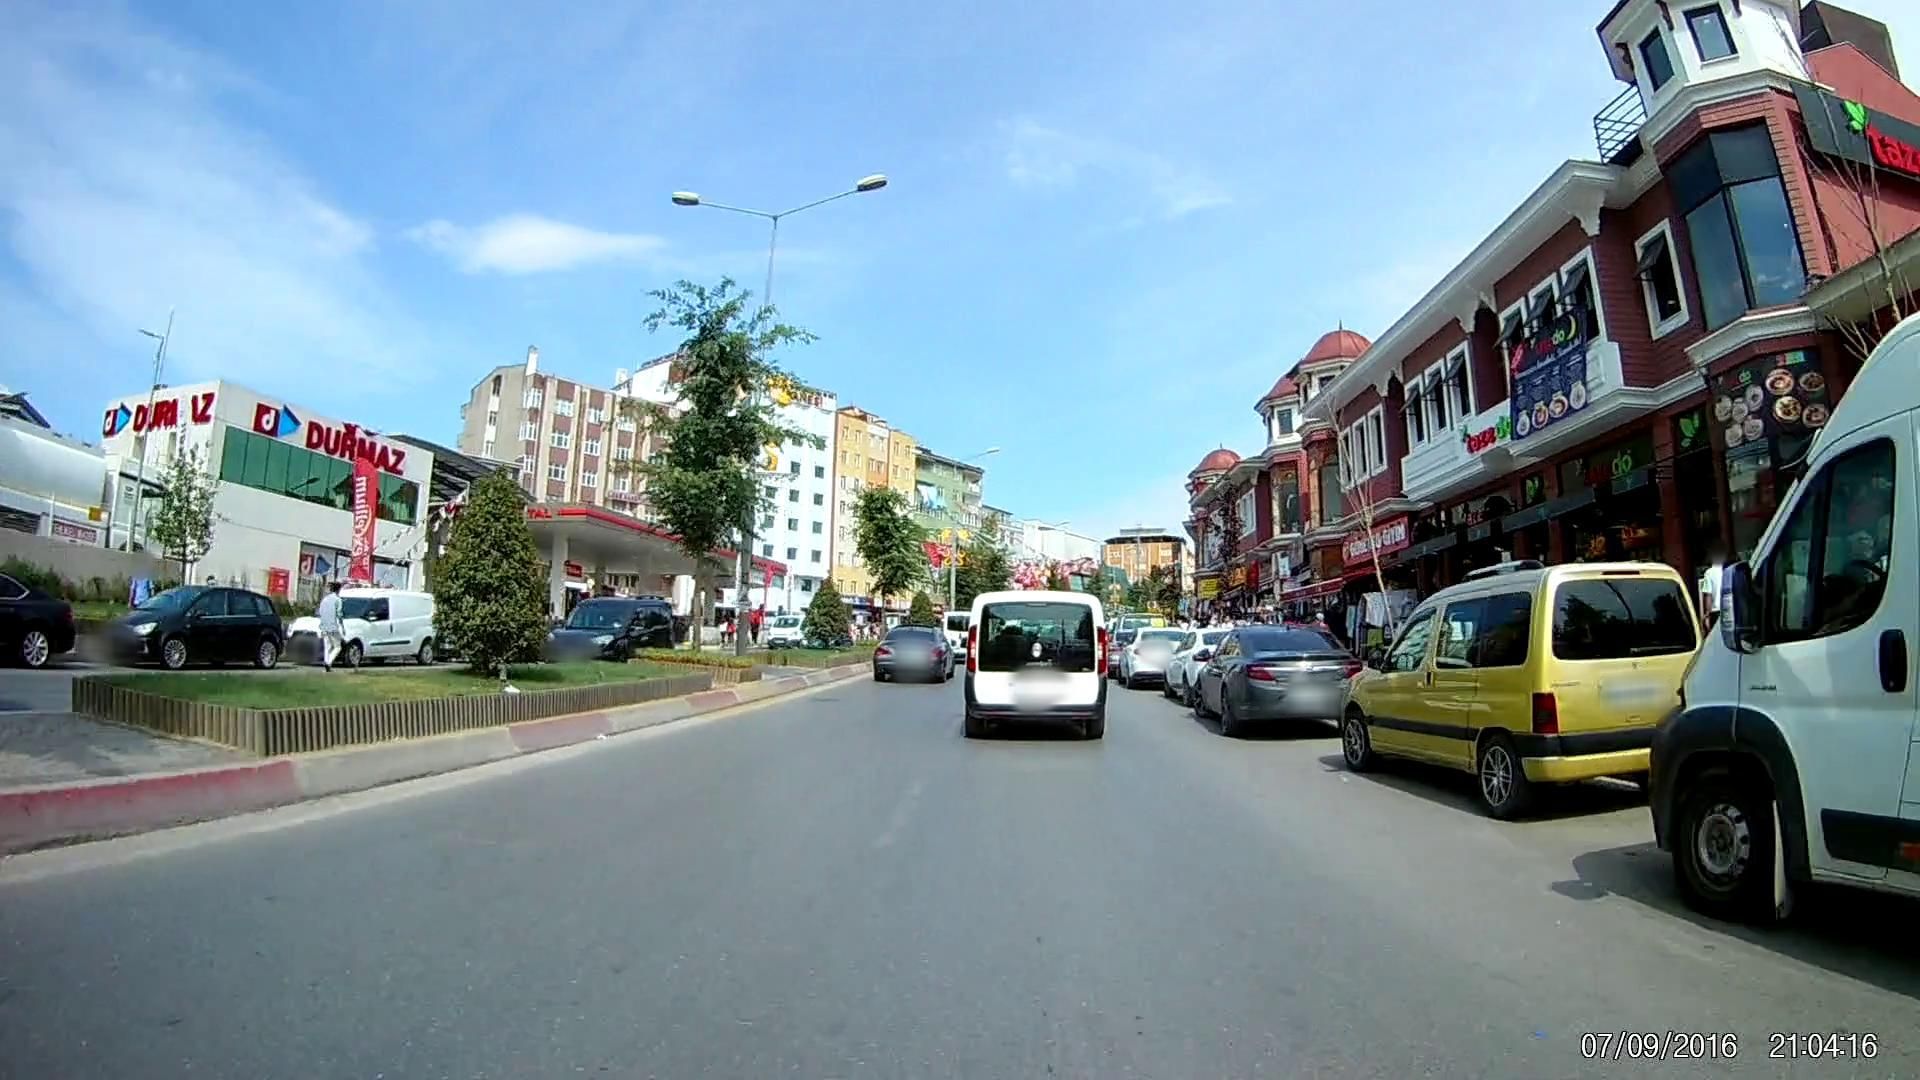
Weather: clear
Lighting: day
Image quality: good
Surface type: driving surface
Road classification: primary, tertiary
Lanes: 1.0
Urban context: urban centre
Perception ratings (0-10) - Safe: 6.11, Lively: 8.72, Beautiful: 6.91, Boring: 1.17, Depressing: 6.6, Wealthy: 3.9